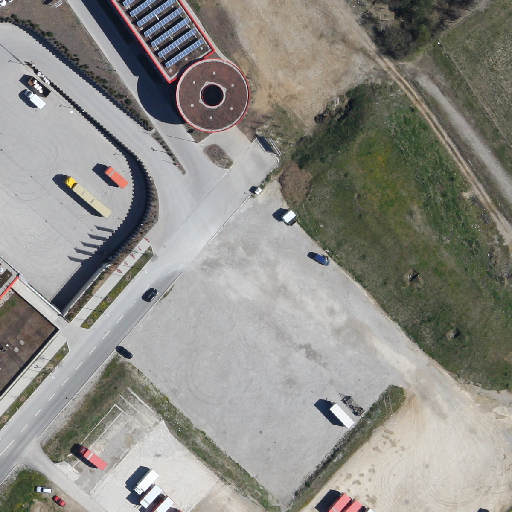
Referring expression: trailer in the parking area